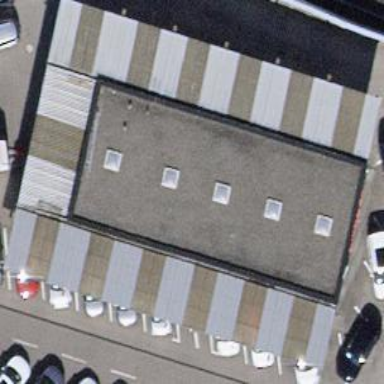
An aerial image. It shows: View of roof of building.